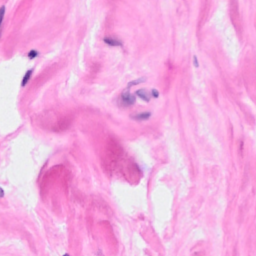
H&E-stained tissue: Breast